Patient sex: F
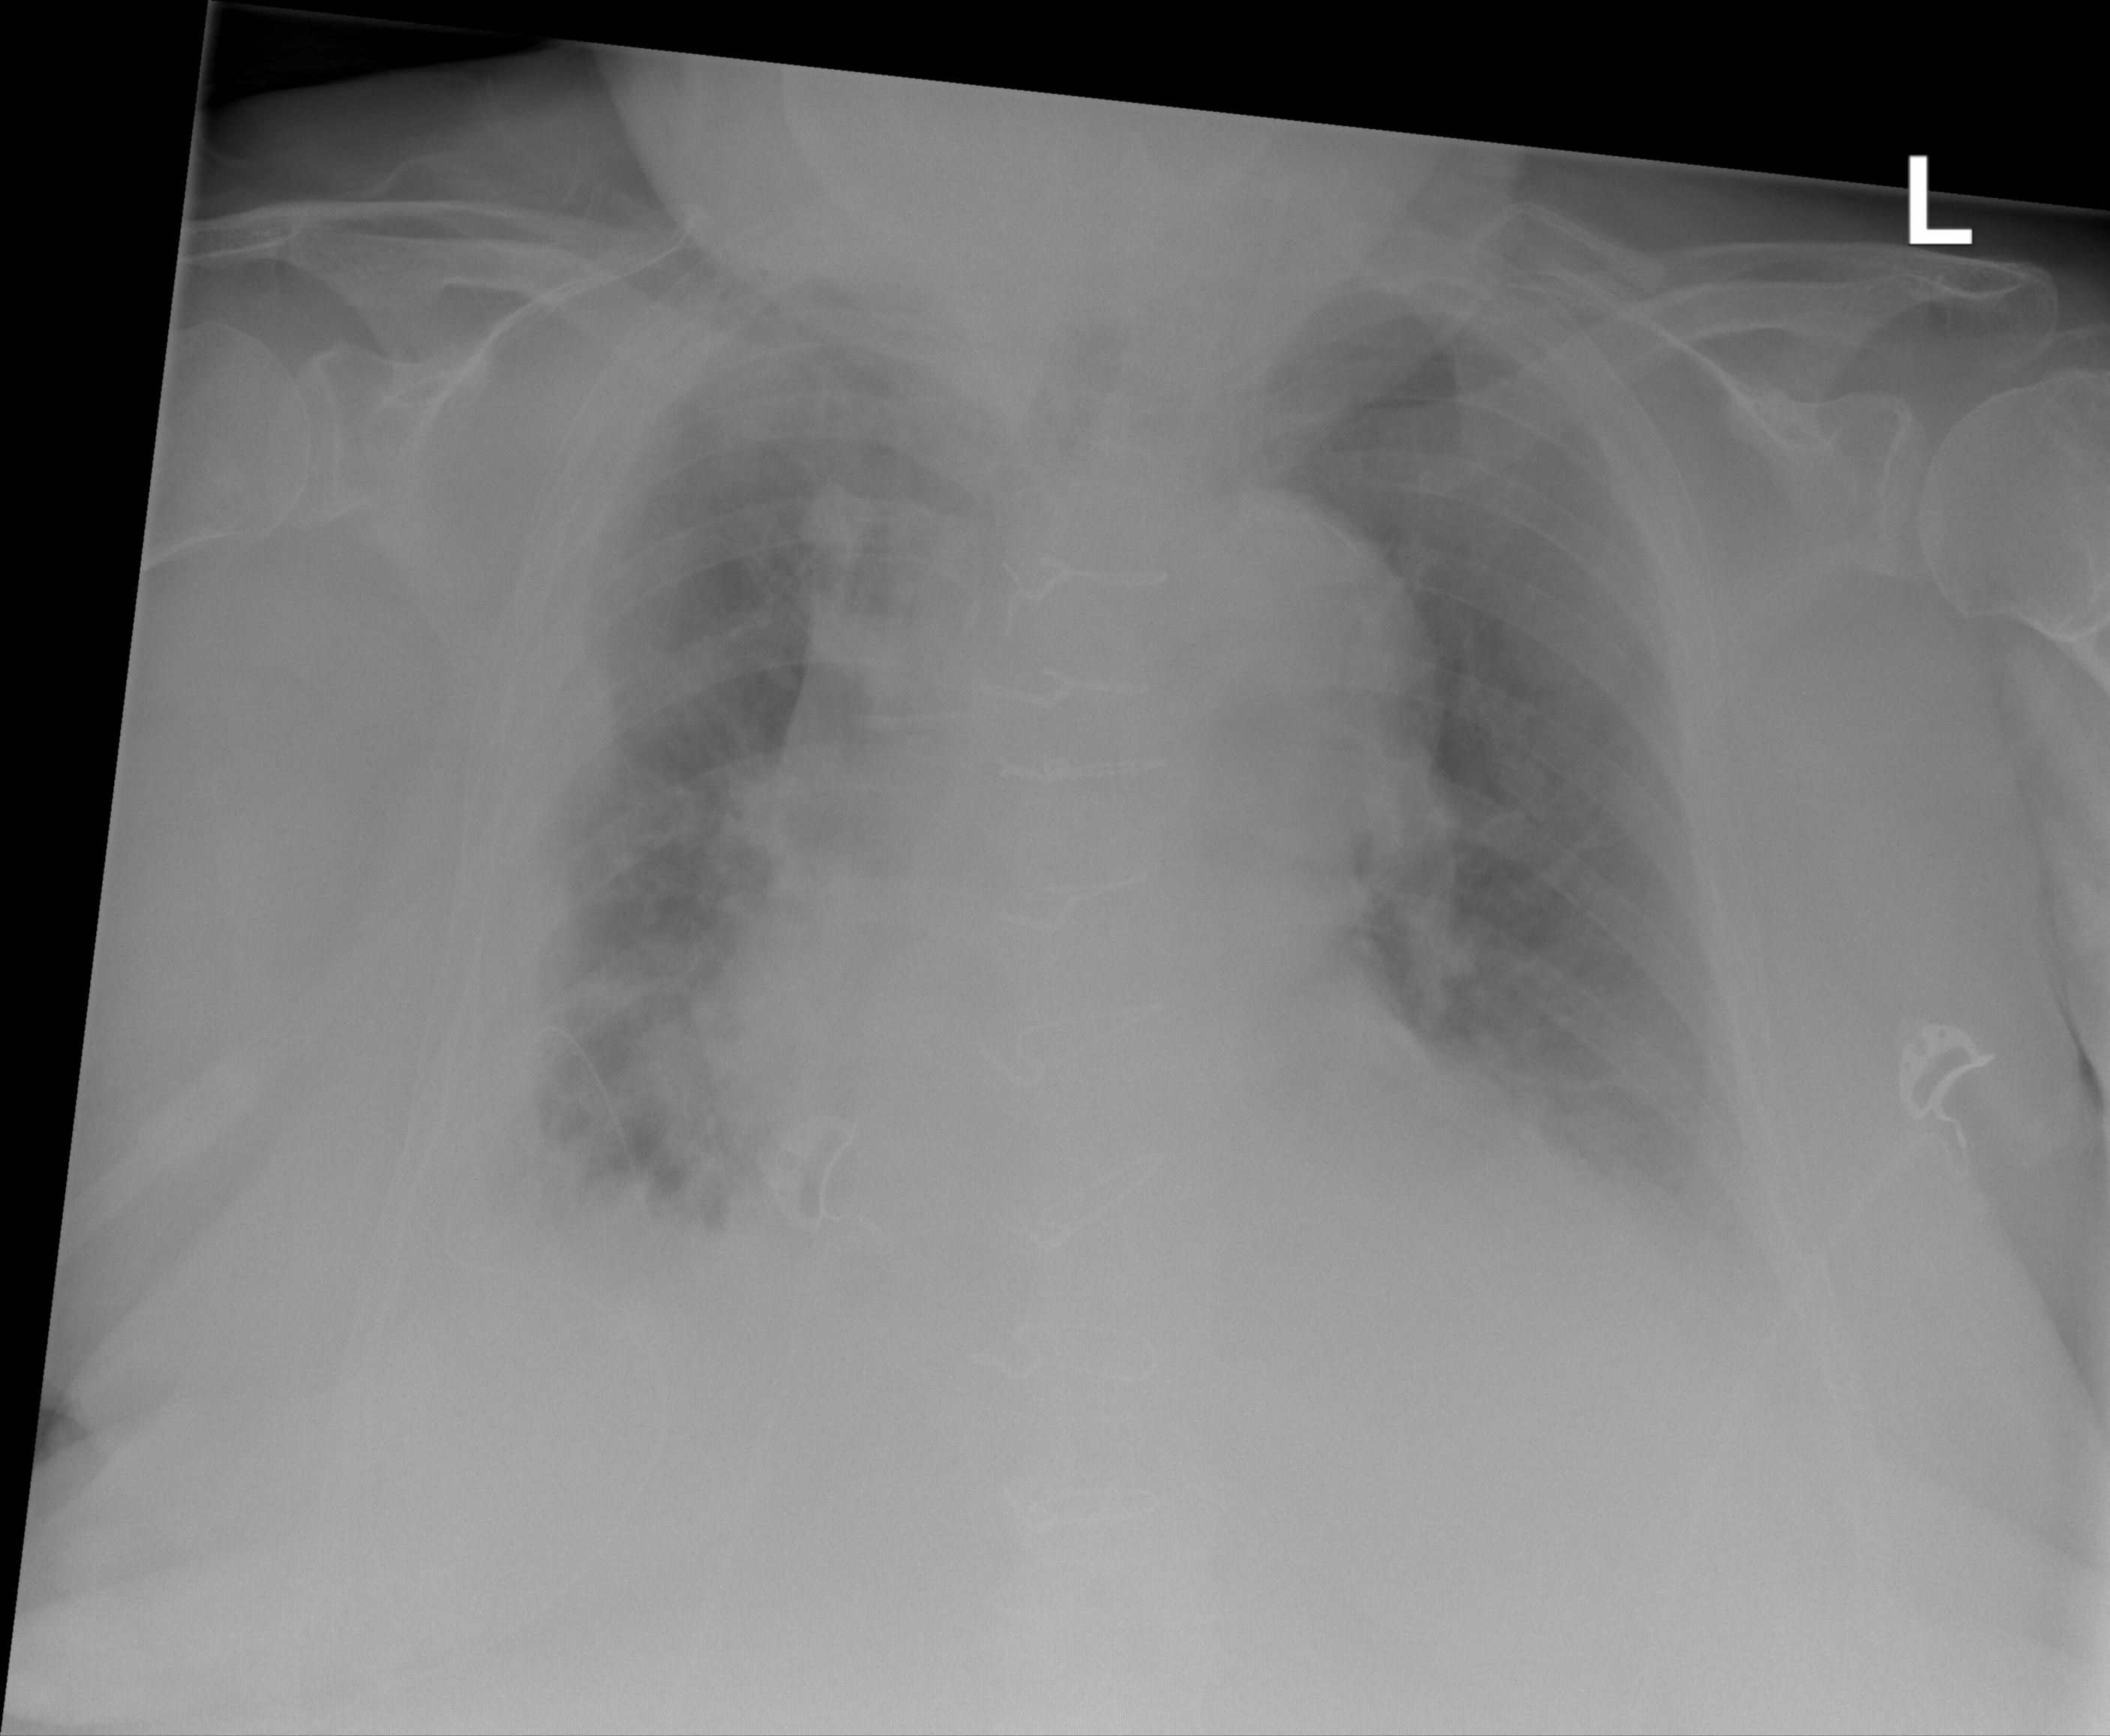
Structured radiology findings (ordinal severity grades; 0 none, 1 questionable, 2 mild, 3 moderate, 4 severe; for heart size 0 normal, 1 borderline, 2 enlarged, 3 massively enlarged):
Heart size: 2
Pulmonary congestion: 2
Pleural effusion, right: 2
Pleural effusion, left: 2
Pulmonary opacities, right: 2
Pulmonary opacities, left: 0
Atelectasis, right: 3
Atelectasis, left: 0